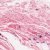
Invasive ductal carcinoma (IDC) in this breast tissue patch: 0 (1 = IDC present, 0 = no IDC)